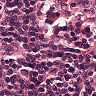
Metastatic tissue present: no